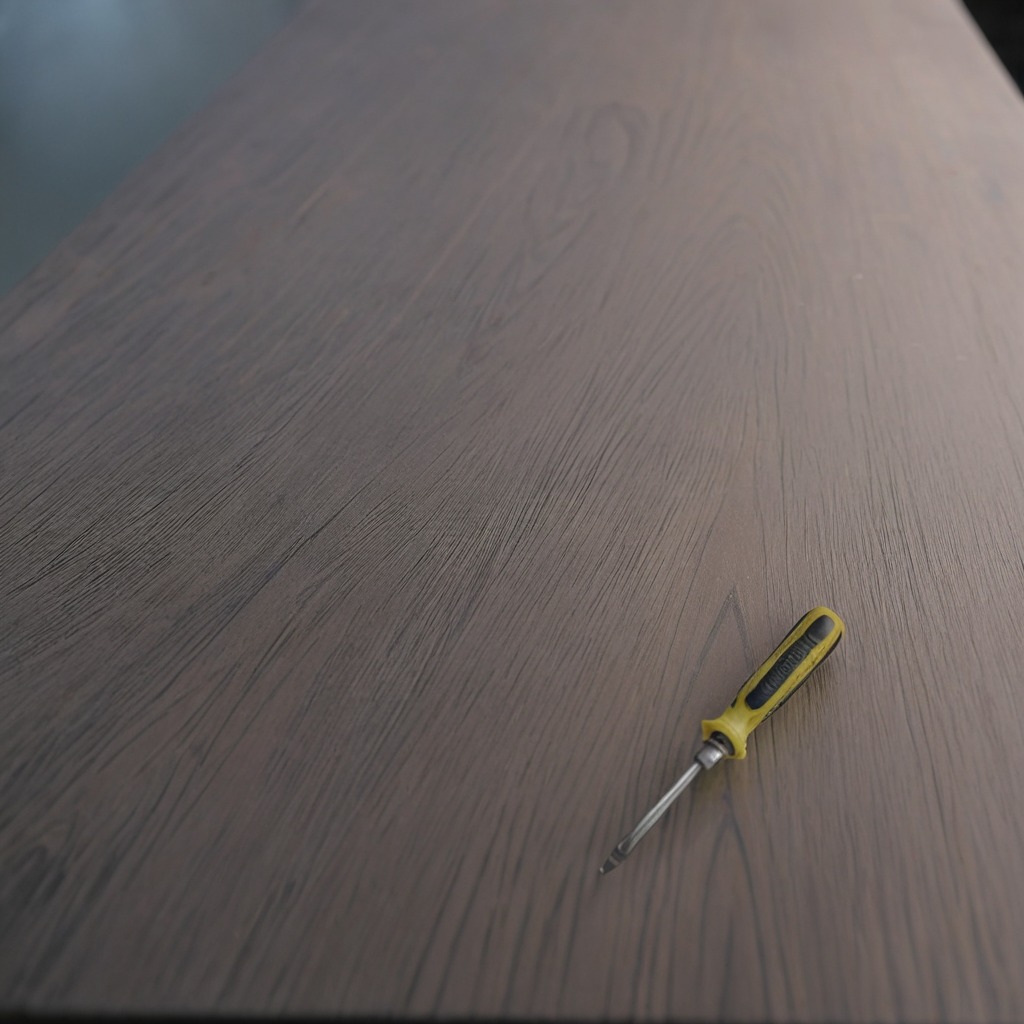
A screwdriver is lying on the table.